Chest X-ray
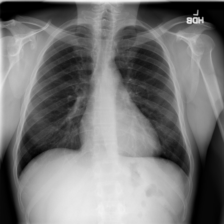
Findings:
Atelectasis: negative
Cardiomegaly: negative
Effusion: negative
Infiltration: negative
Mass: negative
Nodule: negative
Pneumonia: negative
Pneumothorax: negative
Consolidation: negative
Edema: negative
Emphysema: negative
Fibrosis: negative
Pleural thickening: negative
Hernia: negative